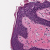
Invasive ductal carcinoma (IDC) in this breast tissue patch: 0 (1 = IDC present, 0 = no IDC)